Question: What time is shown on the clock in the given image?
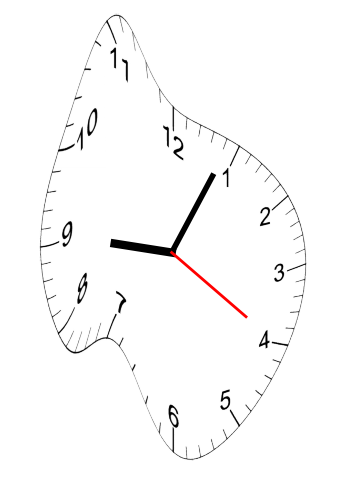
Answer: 09:04:20